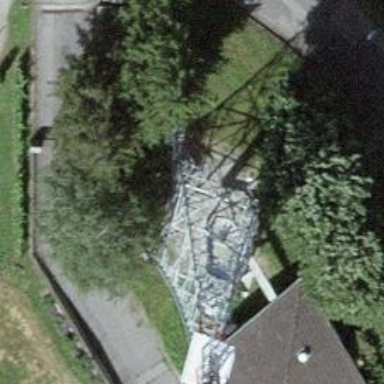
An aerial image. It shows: Communication tower.